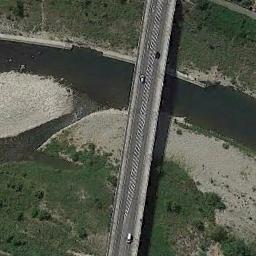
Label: bridge